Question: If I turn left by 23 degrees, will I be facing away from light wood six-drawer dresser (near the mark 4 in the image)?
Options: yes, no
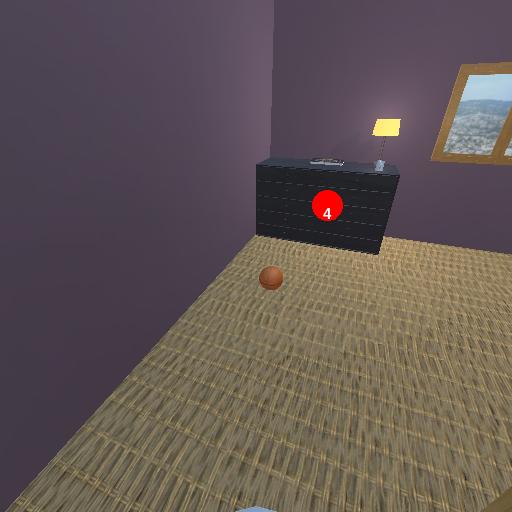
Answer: yes